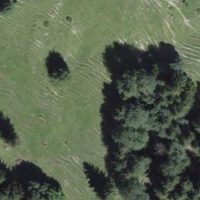
EUNIS habitat code: 43
Species observed at this site:
Vanessa cardui
Papilio machaon